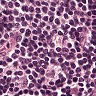
Metastatic tissue present: no